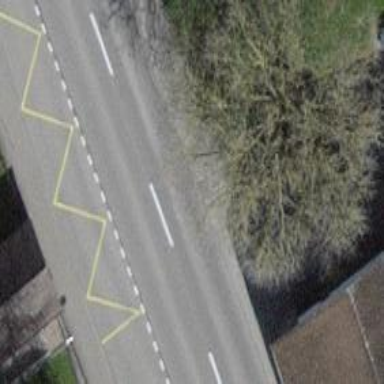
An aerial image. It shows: Bus stop with designated stop position for public transport.